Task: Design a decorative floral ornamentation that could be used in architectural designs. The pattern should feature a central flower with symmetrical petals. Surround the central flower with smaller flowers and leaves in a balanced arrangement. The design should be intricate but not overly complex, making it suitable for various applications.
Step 681:
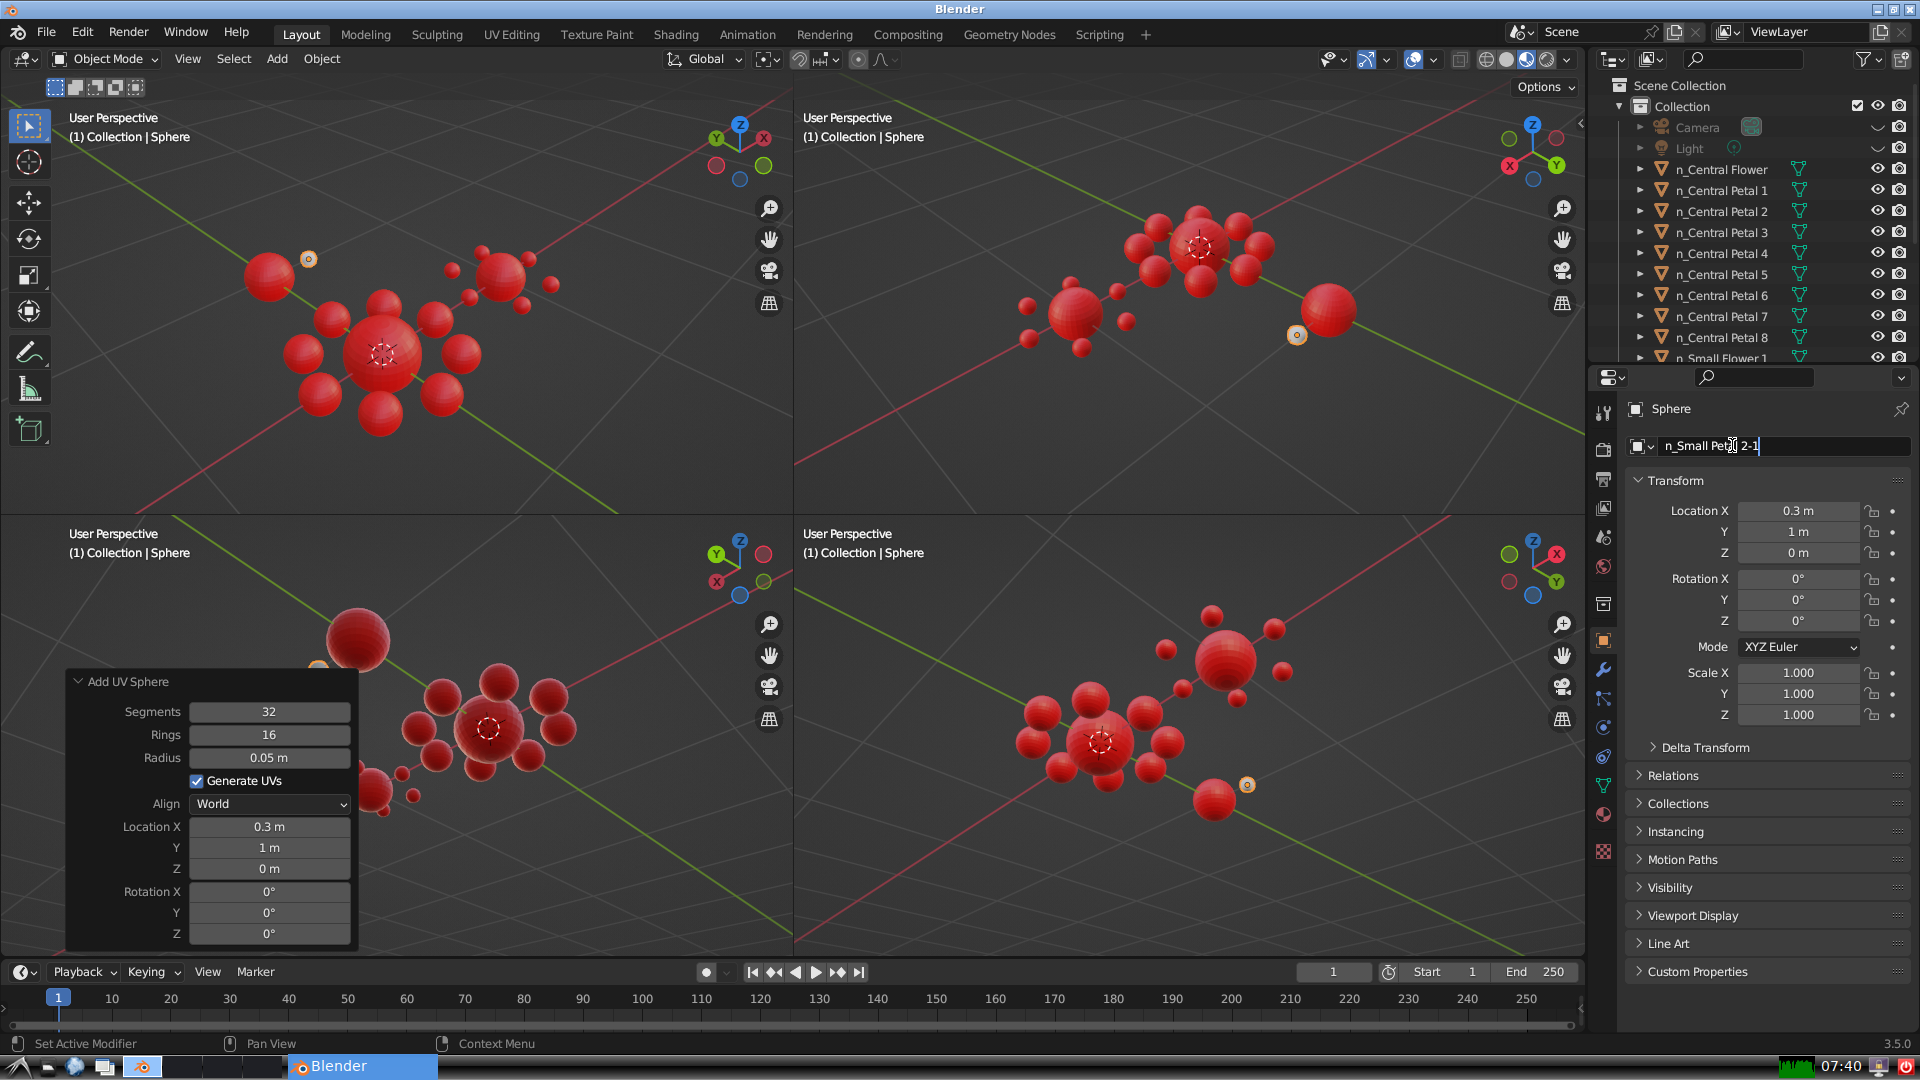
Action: {"key_press": ['Return']}